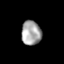
Tissue: skin
Cell type: Epithelial cells
Senescence score: 0.2847
Nuclear area (px): 472
Mean DAPI intensity: 164.636